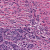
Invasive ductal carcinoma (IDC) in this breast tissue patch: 1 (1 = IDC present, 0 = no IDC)